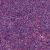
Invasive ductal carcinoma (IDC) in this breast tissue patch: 1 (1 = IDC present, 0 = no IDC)